八年级 · 度量几何学
, 要测量小金河两岸相对的 $A 、 B$ 两点之间的距离,

可以在与 $A B$ 垂直的河岸 $B F$ 上取 $C 、 D$ 两点, 且使 $B C=C D$.

从点 $D$ 出发沿与河岸 $B F$ 垂直的方向移动到点 $E$, 使点 $A 、 C 、 E$ 在一条直线上.

若测量 $D E$ 的长为 28 米, 则 $A 、 B$ 两点之间的距离为 \$ \qquad \$米.

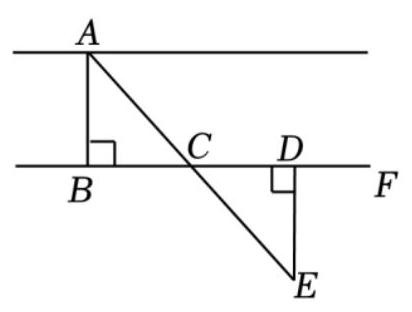
答案: 28